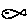
Label: fish